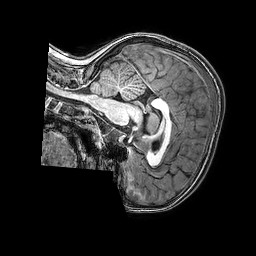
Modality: T1w
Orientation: sagittal
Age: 6
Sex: female
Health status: healthy